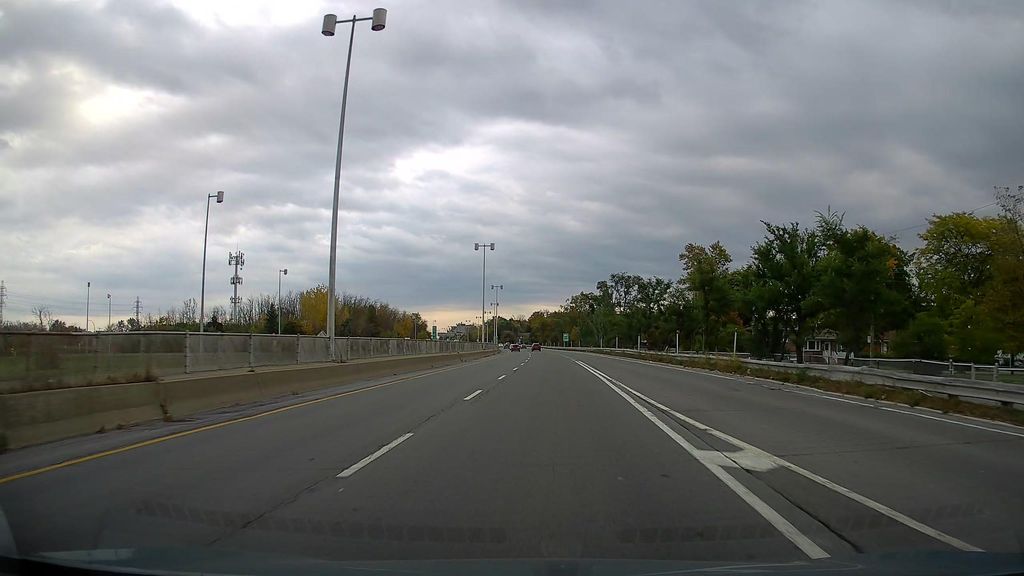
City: montreal